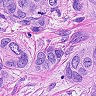
Metastatic tissue present: yes